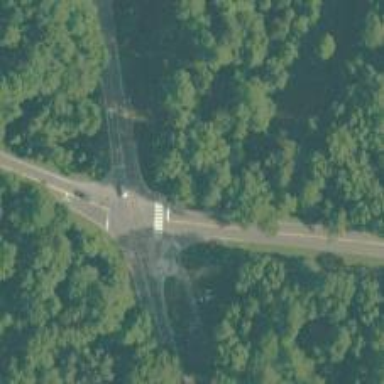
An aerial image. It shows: Marked crossing on asphalt cycleway.